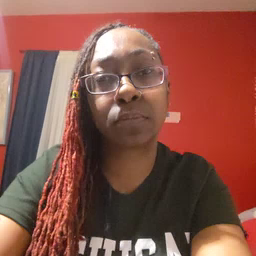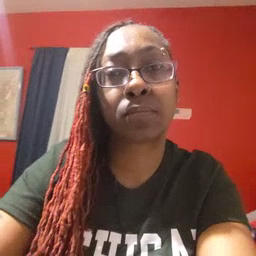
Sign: after